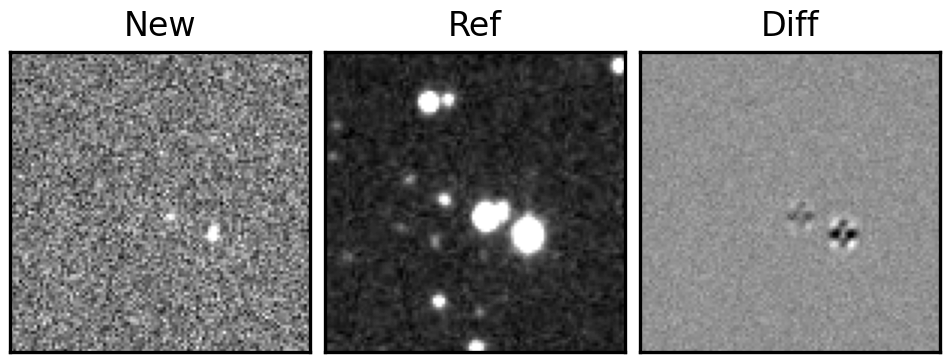
Label: bogus